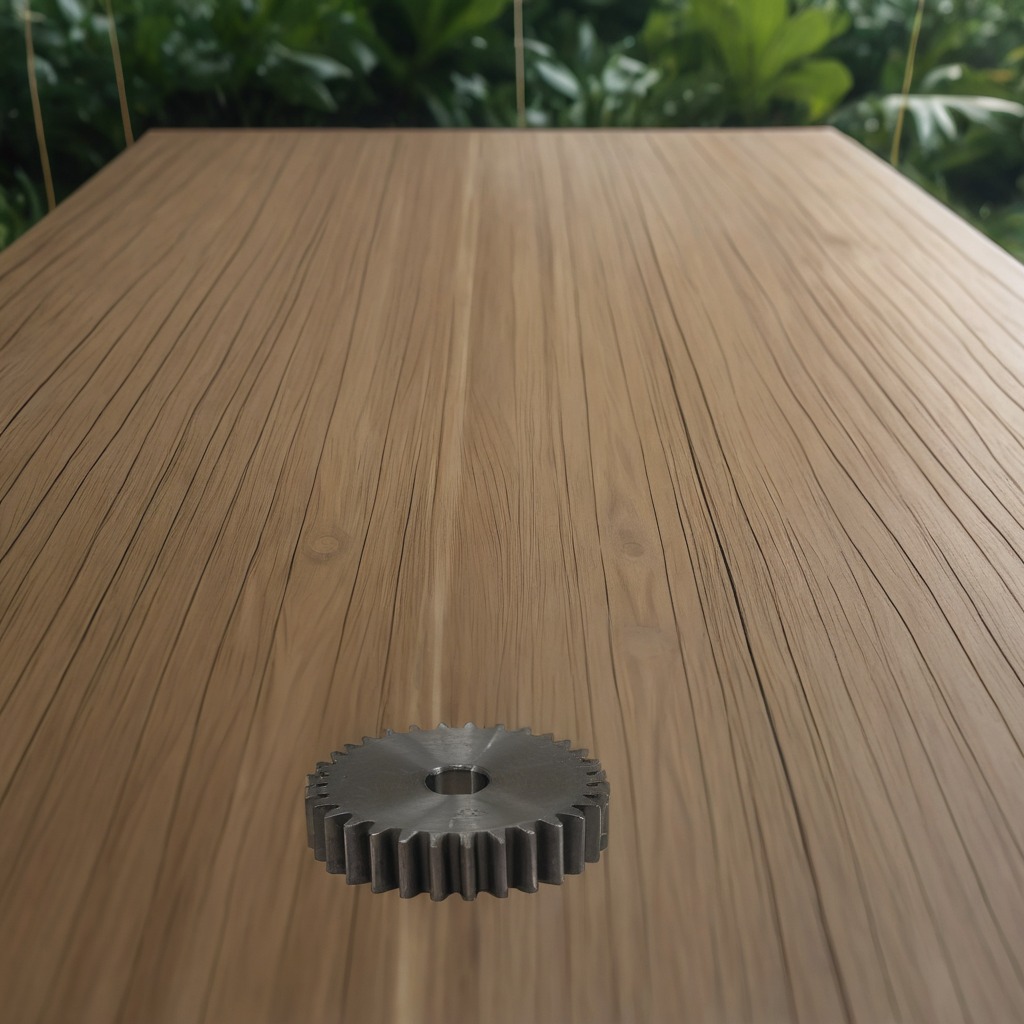
A steel gear with teeth lies on a wooden table inside a jungle field workshop tent.